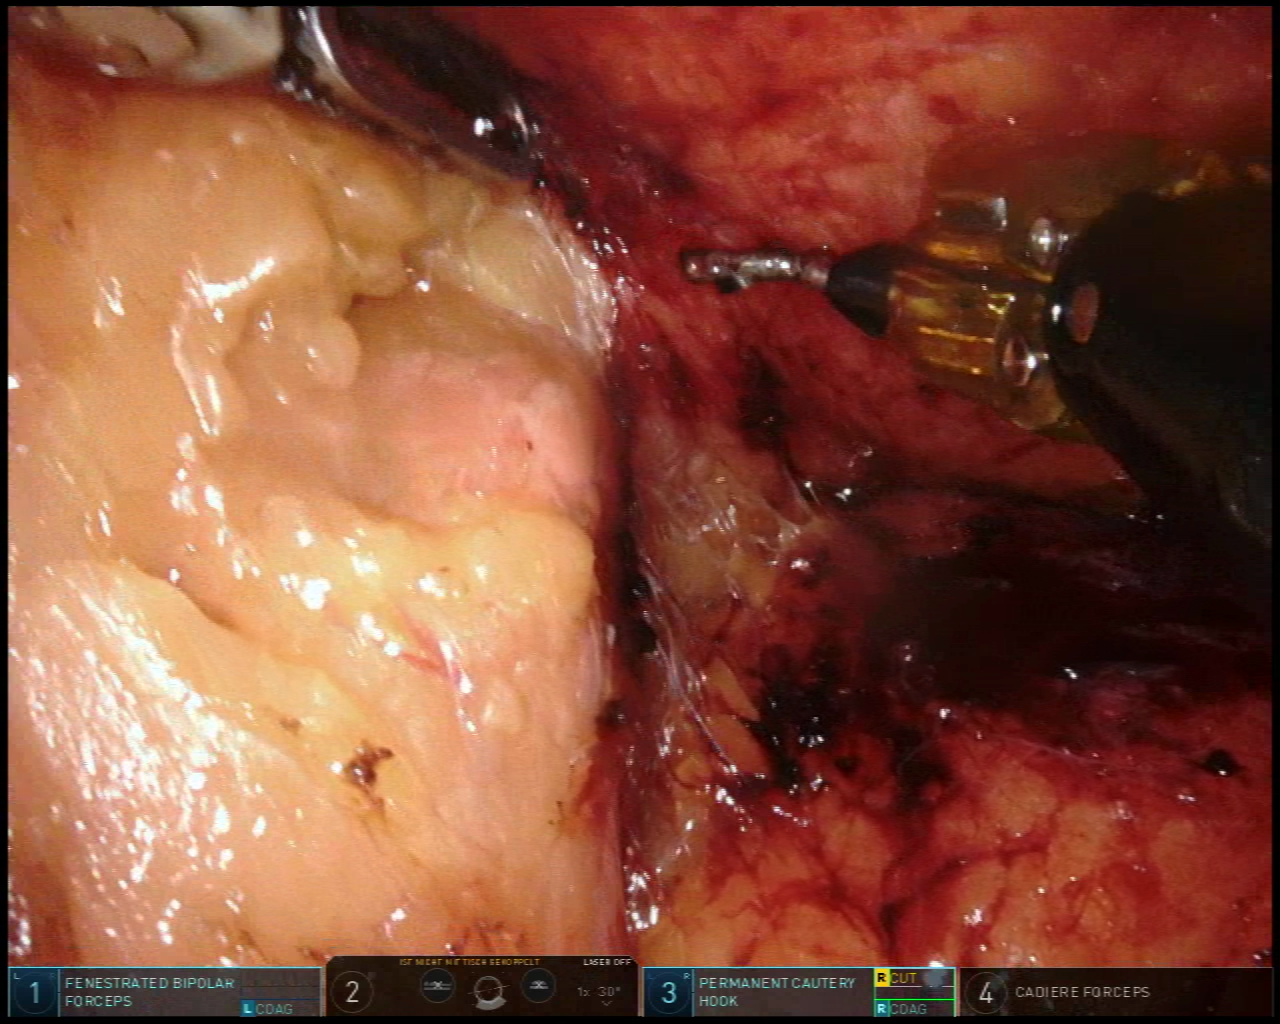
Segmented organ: pancreas
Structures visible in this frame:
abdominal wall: no
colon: no
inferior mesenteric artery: no
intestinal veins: no
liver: no
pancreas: yes
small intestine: no
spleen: no
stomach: no
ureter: no
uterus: no
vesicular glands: no